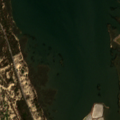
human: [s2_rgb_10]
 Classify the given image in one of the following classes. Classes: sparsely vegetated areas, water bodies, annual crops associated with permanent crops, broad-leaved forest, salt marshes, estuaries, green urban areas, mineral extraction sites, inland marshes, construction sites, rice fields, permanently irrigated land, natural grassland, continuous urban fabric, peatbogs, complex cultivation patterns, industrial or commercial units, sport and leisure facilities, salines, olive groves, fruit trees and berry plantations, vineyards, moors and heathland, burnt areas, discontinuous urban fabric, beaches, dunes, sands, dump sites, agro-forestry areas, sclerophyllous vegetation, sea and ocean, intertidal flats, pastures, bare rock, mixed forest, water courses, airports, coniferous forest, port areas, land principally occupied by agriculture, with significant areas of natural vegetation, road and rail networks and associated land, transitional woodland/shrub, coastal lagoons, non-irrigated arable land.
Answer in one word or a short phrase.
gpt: rice fields, transitional woodland/shrub, beaches, dunes, sands, salt marshes, estuaries